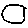
Label: circle